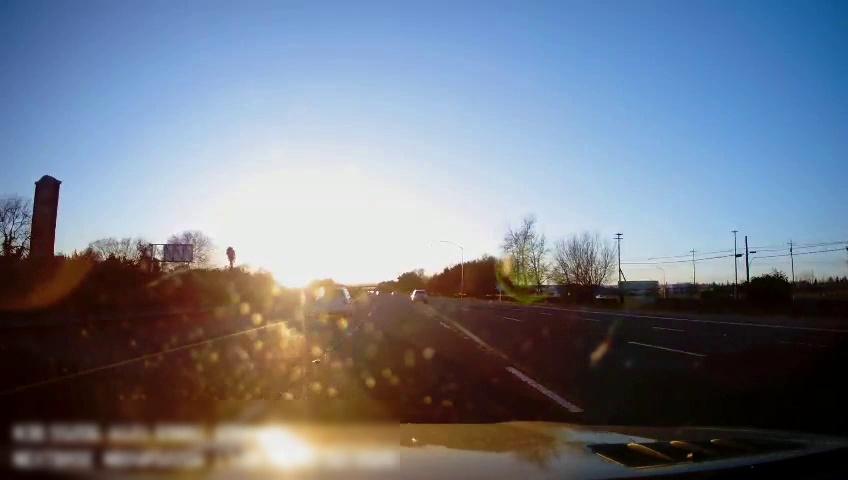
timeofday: Day
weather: Sunny
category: Drivable Space
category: Vehicles | SUV
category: Vehicles | SUV
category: Lanes | Alternate Lane
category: Lanes | Current Lane
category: Lanes | Current Lane
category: Lanes | Alternate Lane
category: Lanes | Alternate Lane
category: Lanes | Alternate Lane